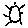
Label: sun